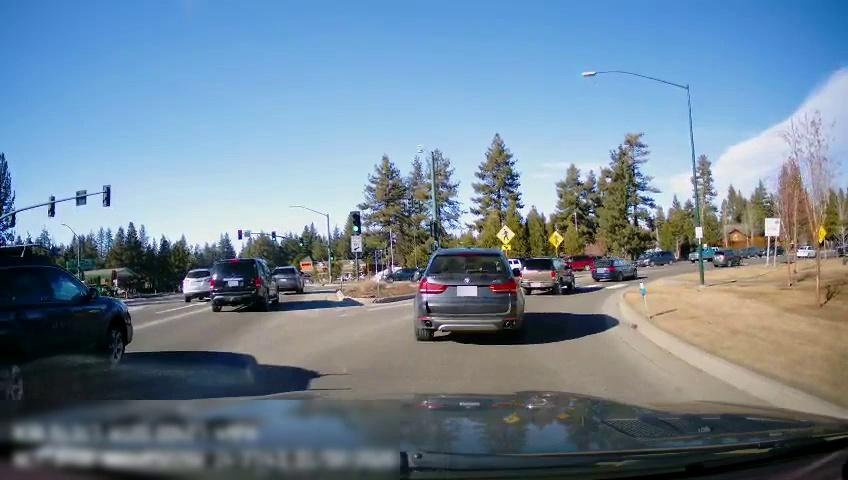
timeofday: Day
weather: Sunny
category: Drivable Space
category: Vehicles | SUV
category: Vehicles | Car
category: Vehicles | SUV
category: Vehicles | SUV
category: Vehicles | SUV
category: Vehicles | SUV
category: Vehicles | SUV
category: Vehicles | Car
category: Vehicles | Car
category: Vehicles | SUV
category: Vehicles | Car
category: Vehicles | SUV
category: Vehicles | Car
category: Vehicles | Car
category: Lanes | Current Lane
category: Lanes | Alternate Lane
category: Lanes | Alternate Lane
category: Traffic | Signs
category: Traffic | Signs
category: Traffic | Signs
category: Traffic | Signs
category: Traffic | Signs
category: Traffic | Signs
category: Traffic | Signs
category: Traffic | Signs
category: Traffic | Signs